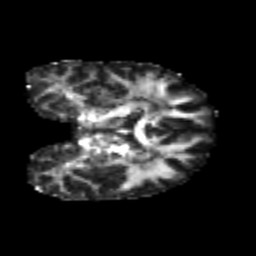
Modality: FA
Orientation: coronal
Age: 23
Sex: female
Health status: healthy
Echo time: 0.074 s